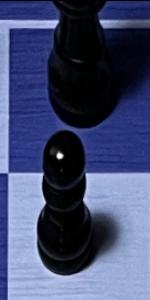
Label: Pawn_Black